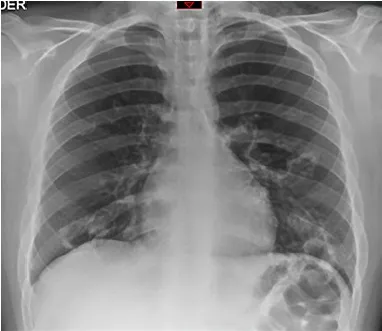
Chest X-ray. The image shows cervical subcutaneous emphysema, multiple cystic formations in both lungs, measuring approximately 38 x 26 mm as well as discrete pneumomediastinum.
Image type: radiology (x_ray)